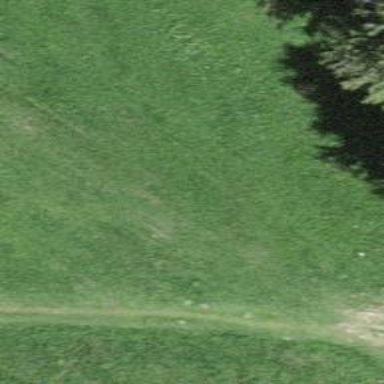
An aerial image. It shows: Grassy track with grade5 tracktype.